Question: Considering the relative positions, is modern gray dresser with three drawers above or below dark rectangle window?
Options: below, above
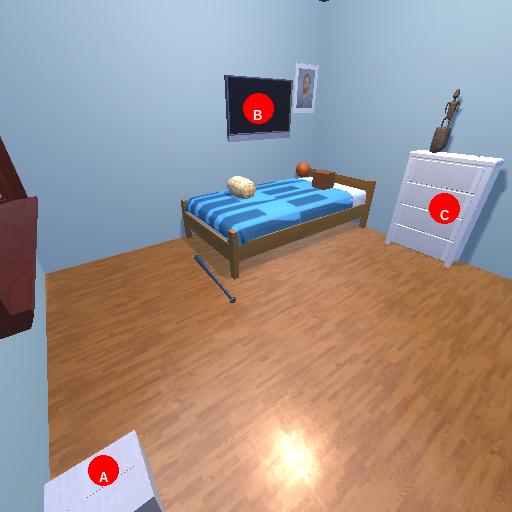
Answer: below